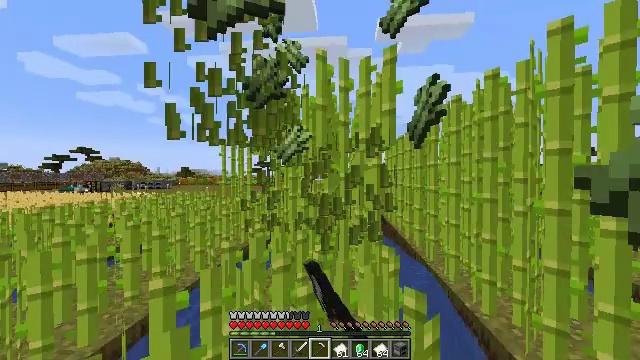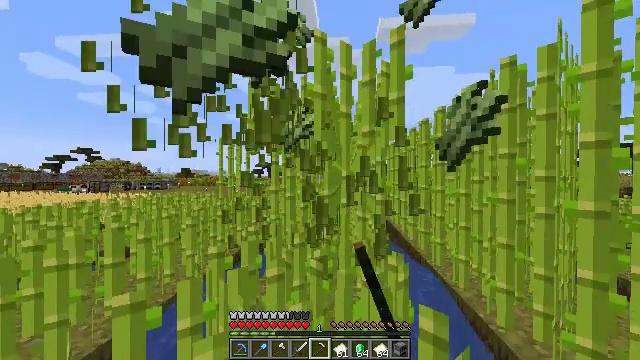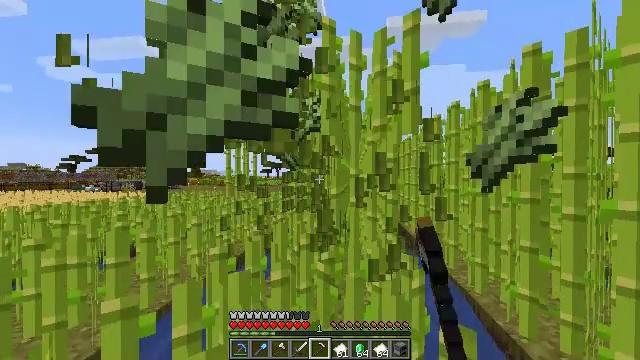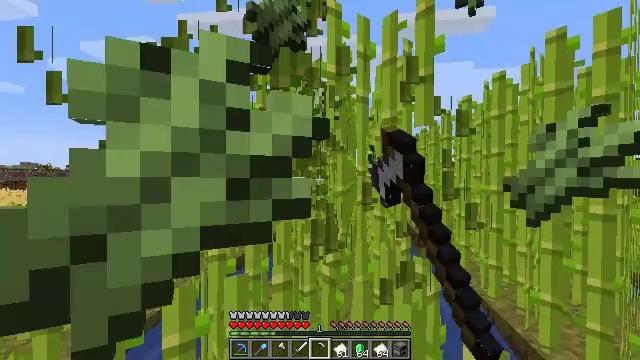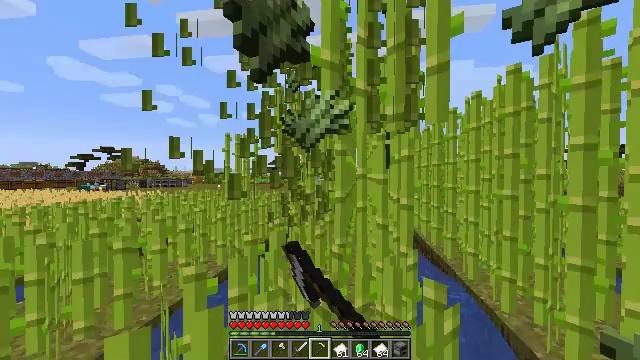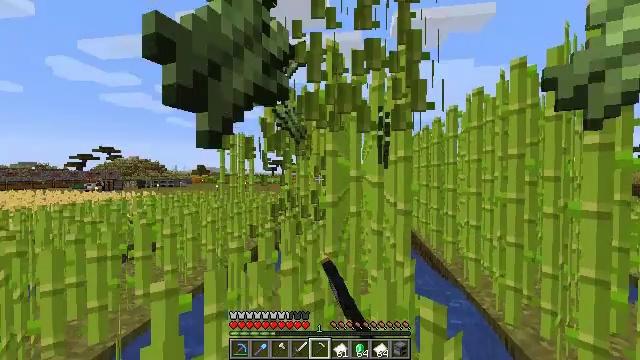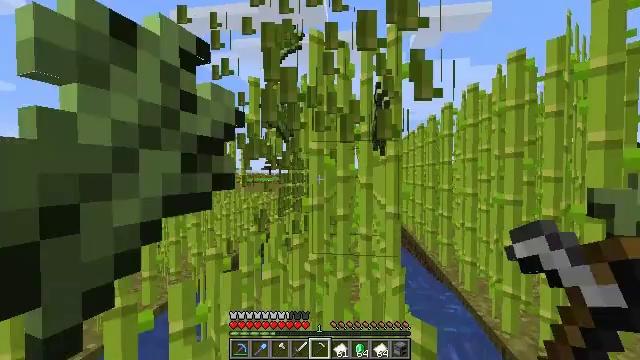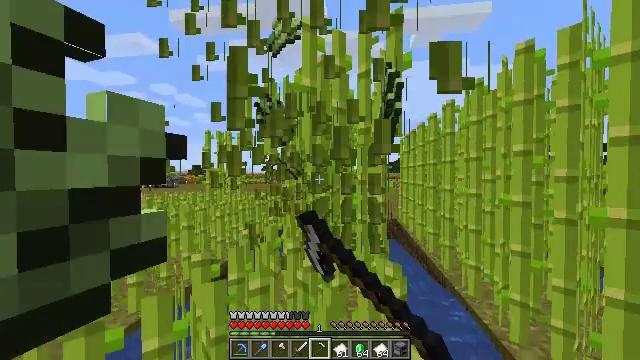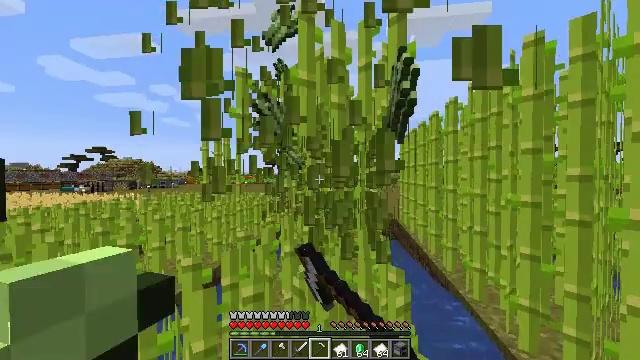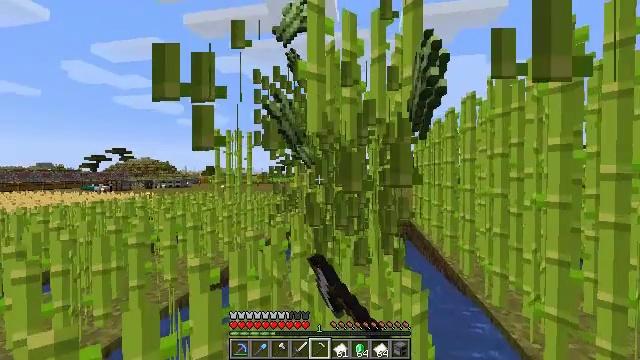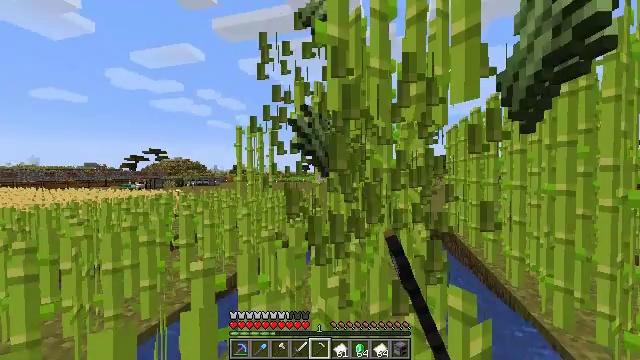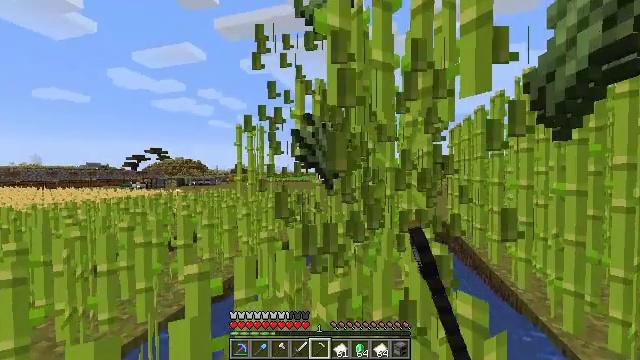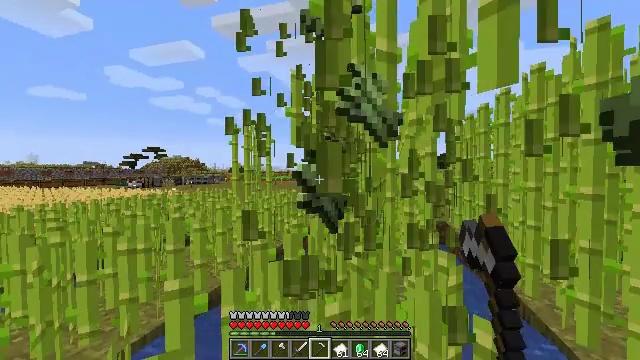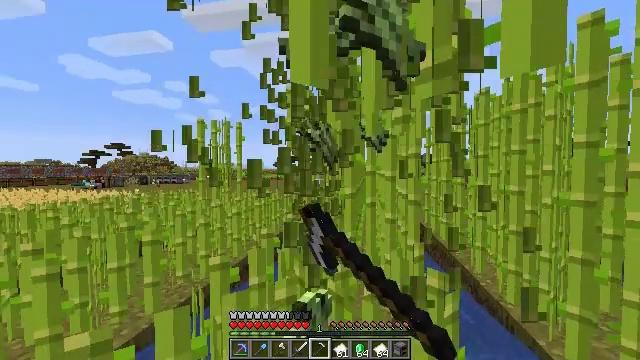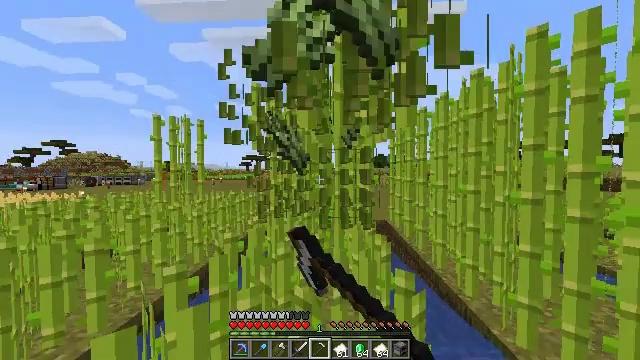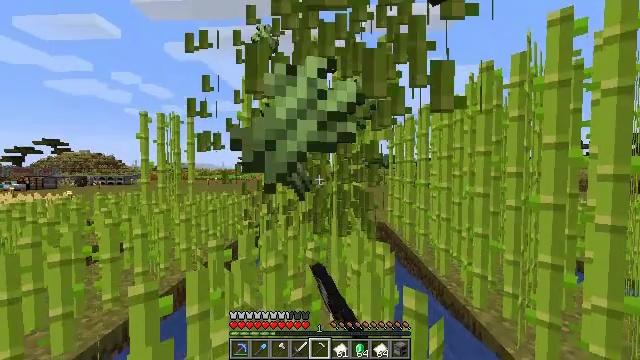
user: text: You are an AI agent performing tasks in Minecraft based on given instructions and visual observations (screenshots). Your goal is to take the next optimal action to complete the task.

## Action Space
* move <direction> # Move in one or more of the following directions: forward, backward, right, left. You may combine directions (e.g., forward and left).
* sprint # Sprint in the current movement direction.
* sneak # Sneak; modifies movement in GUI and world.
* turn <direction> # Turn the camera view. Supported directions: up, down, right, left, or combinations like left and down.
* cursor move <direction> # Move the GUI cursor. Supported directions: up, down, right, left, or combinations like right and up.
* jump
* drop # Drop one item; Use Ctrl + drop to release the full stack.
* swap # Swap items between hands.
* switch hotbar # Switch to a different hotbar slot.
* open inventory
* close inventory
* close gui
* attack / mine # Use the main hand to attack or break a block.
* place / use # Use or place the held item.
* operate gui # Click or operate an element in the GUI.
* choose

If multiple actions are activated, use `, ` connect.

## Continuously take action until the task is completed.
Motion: motion action
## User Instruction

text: Gather sugar cane for crafting.
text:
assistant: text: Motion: move forward, attack / mine
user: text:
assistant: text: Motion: move forward, turn left, attack / mine
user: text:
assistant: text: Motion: move forward, turn left, attack / mine
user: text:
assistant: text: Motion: move forward and move right, attack / mine
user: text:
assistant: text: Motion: move forward and move right, attack / mine
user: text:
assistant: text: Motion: move forward and move right, attack / mine
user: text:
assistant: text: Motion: move forward, attack / mine
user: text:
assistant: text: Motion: move forward, attack / mine
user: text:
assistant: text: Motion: move forward, turn left, attack / mine
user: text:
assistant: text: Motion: move forward, turn left, attack / mine
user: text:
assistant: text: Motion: move forward, attack / mine
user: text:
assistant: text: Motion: move forward, attack / mine
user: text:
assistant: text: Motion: move forward, turn right, attack / mine
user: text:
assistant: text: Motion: move forward, turn right, attack / mine
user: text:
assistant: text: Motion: move forward, attack / mine
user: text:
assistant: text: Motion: move forward, attack / mine
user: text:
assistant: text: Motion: move forward, attack / mine
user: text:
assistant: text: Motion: move forward and move right, attack / mine
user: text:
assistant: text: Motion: move forward and move right, attack / mine
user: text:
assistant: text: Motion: move forward and move right, attack / mine
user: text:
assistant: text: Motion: move forward and move right, attack / mine
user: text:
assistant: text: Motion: move forward, attack / mine
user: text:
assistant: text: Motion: move forward, turn left, attack / mine
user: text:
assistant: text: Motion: move forward, turn left, attack / mine
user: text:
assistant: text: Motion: move forward, turn left, attack / mine
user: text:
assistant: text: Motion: move forward, turn left, attack / mine
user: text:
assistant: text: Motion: move forward, attack / mine
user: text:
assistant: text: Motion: move forward, attack / mine
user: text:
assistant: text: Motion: move forward, turn right, attack / mine
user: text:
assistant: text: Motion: move forward, turn right, attack / mine